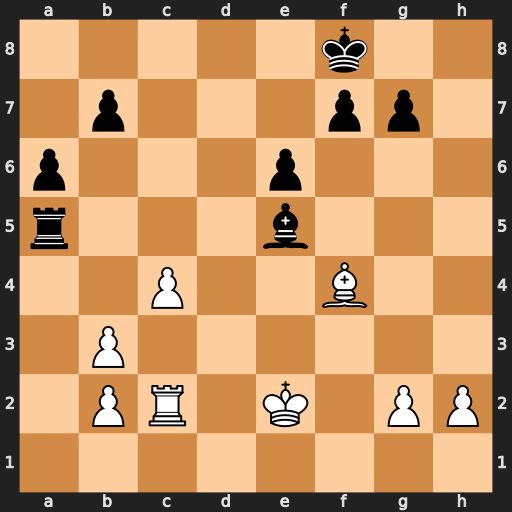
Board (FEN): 5k2/1p3pp1/p3p3/r3b3/2P2B2/1P6/1PR1K1PP/8
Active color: w
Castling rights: -
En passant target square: -
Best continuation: b4 Ra1 Bxe5